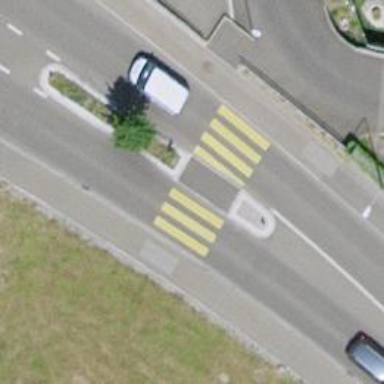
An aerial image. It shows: Uncontrolled zebra crossing with central island.